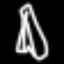
Label: The Eiffel Tower